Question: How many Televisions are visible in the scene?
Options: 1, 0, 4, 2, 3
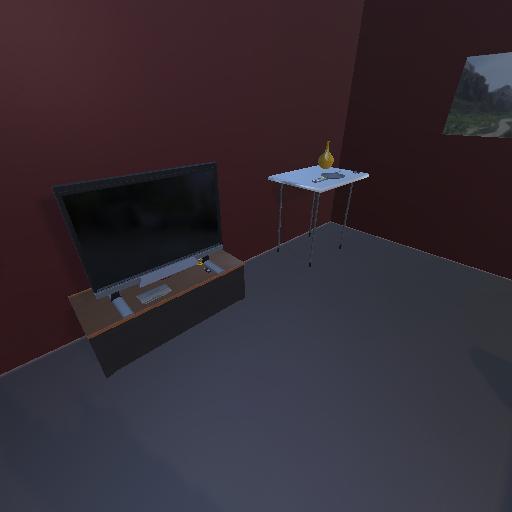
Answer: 1